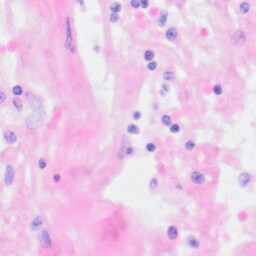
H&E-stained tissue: Kidney